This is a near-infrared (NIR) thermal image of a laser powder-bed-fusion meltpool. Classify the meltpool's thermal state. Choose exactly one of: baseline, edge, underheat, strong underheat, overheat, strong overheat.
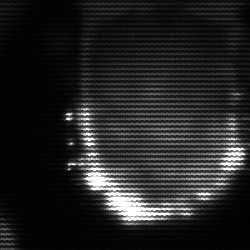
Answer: baseline